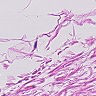
Metastatic tissue present: no